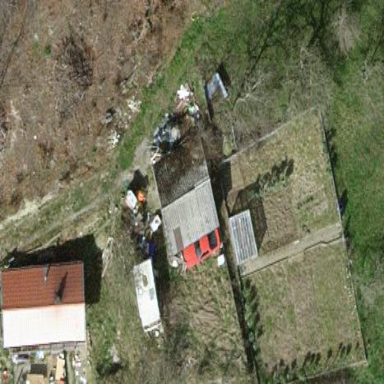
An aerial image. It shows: Residential garden surrounded by fence.